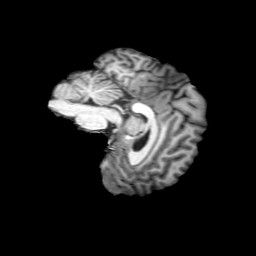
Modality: T1w
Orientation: sagittal
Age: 27
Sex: male
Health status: healthy